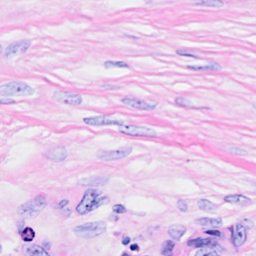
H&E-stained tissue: Breast